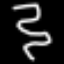
Label: squiggle